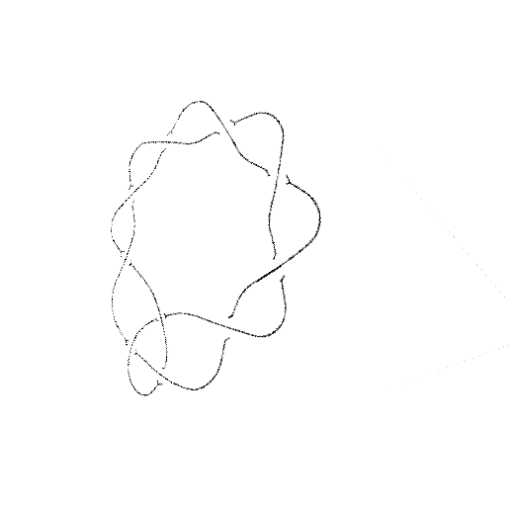
Crossing number: 10